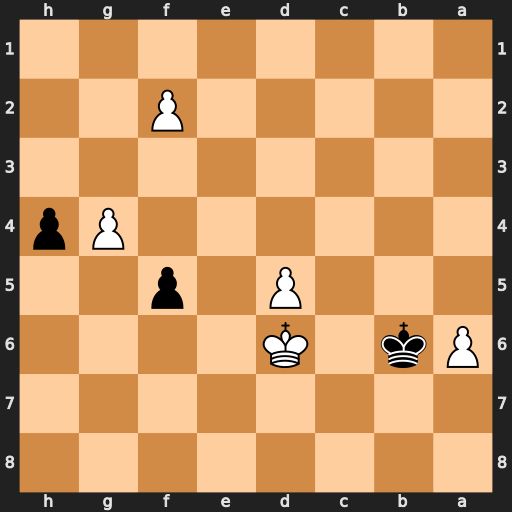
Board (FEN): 8/8/Pk1K4/3P1p2/6Pp/8/5P2/8
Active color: b
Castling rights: -
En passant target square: -
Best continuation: h3 a7 Kxa7 Ke6 h2